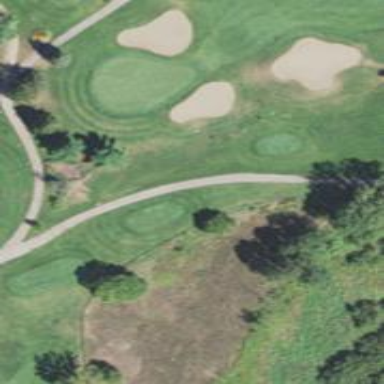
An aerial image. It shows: Pathway for golfing.